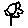
Label: flower